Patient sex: F
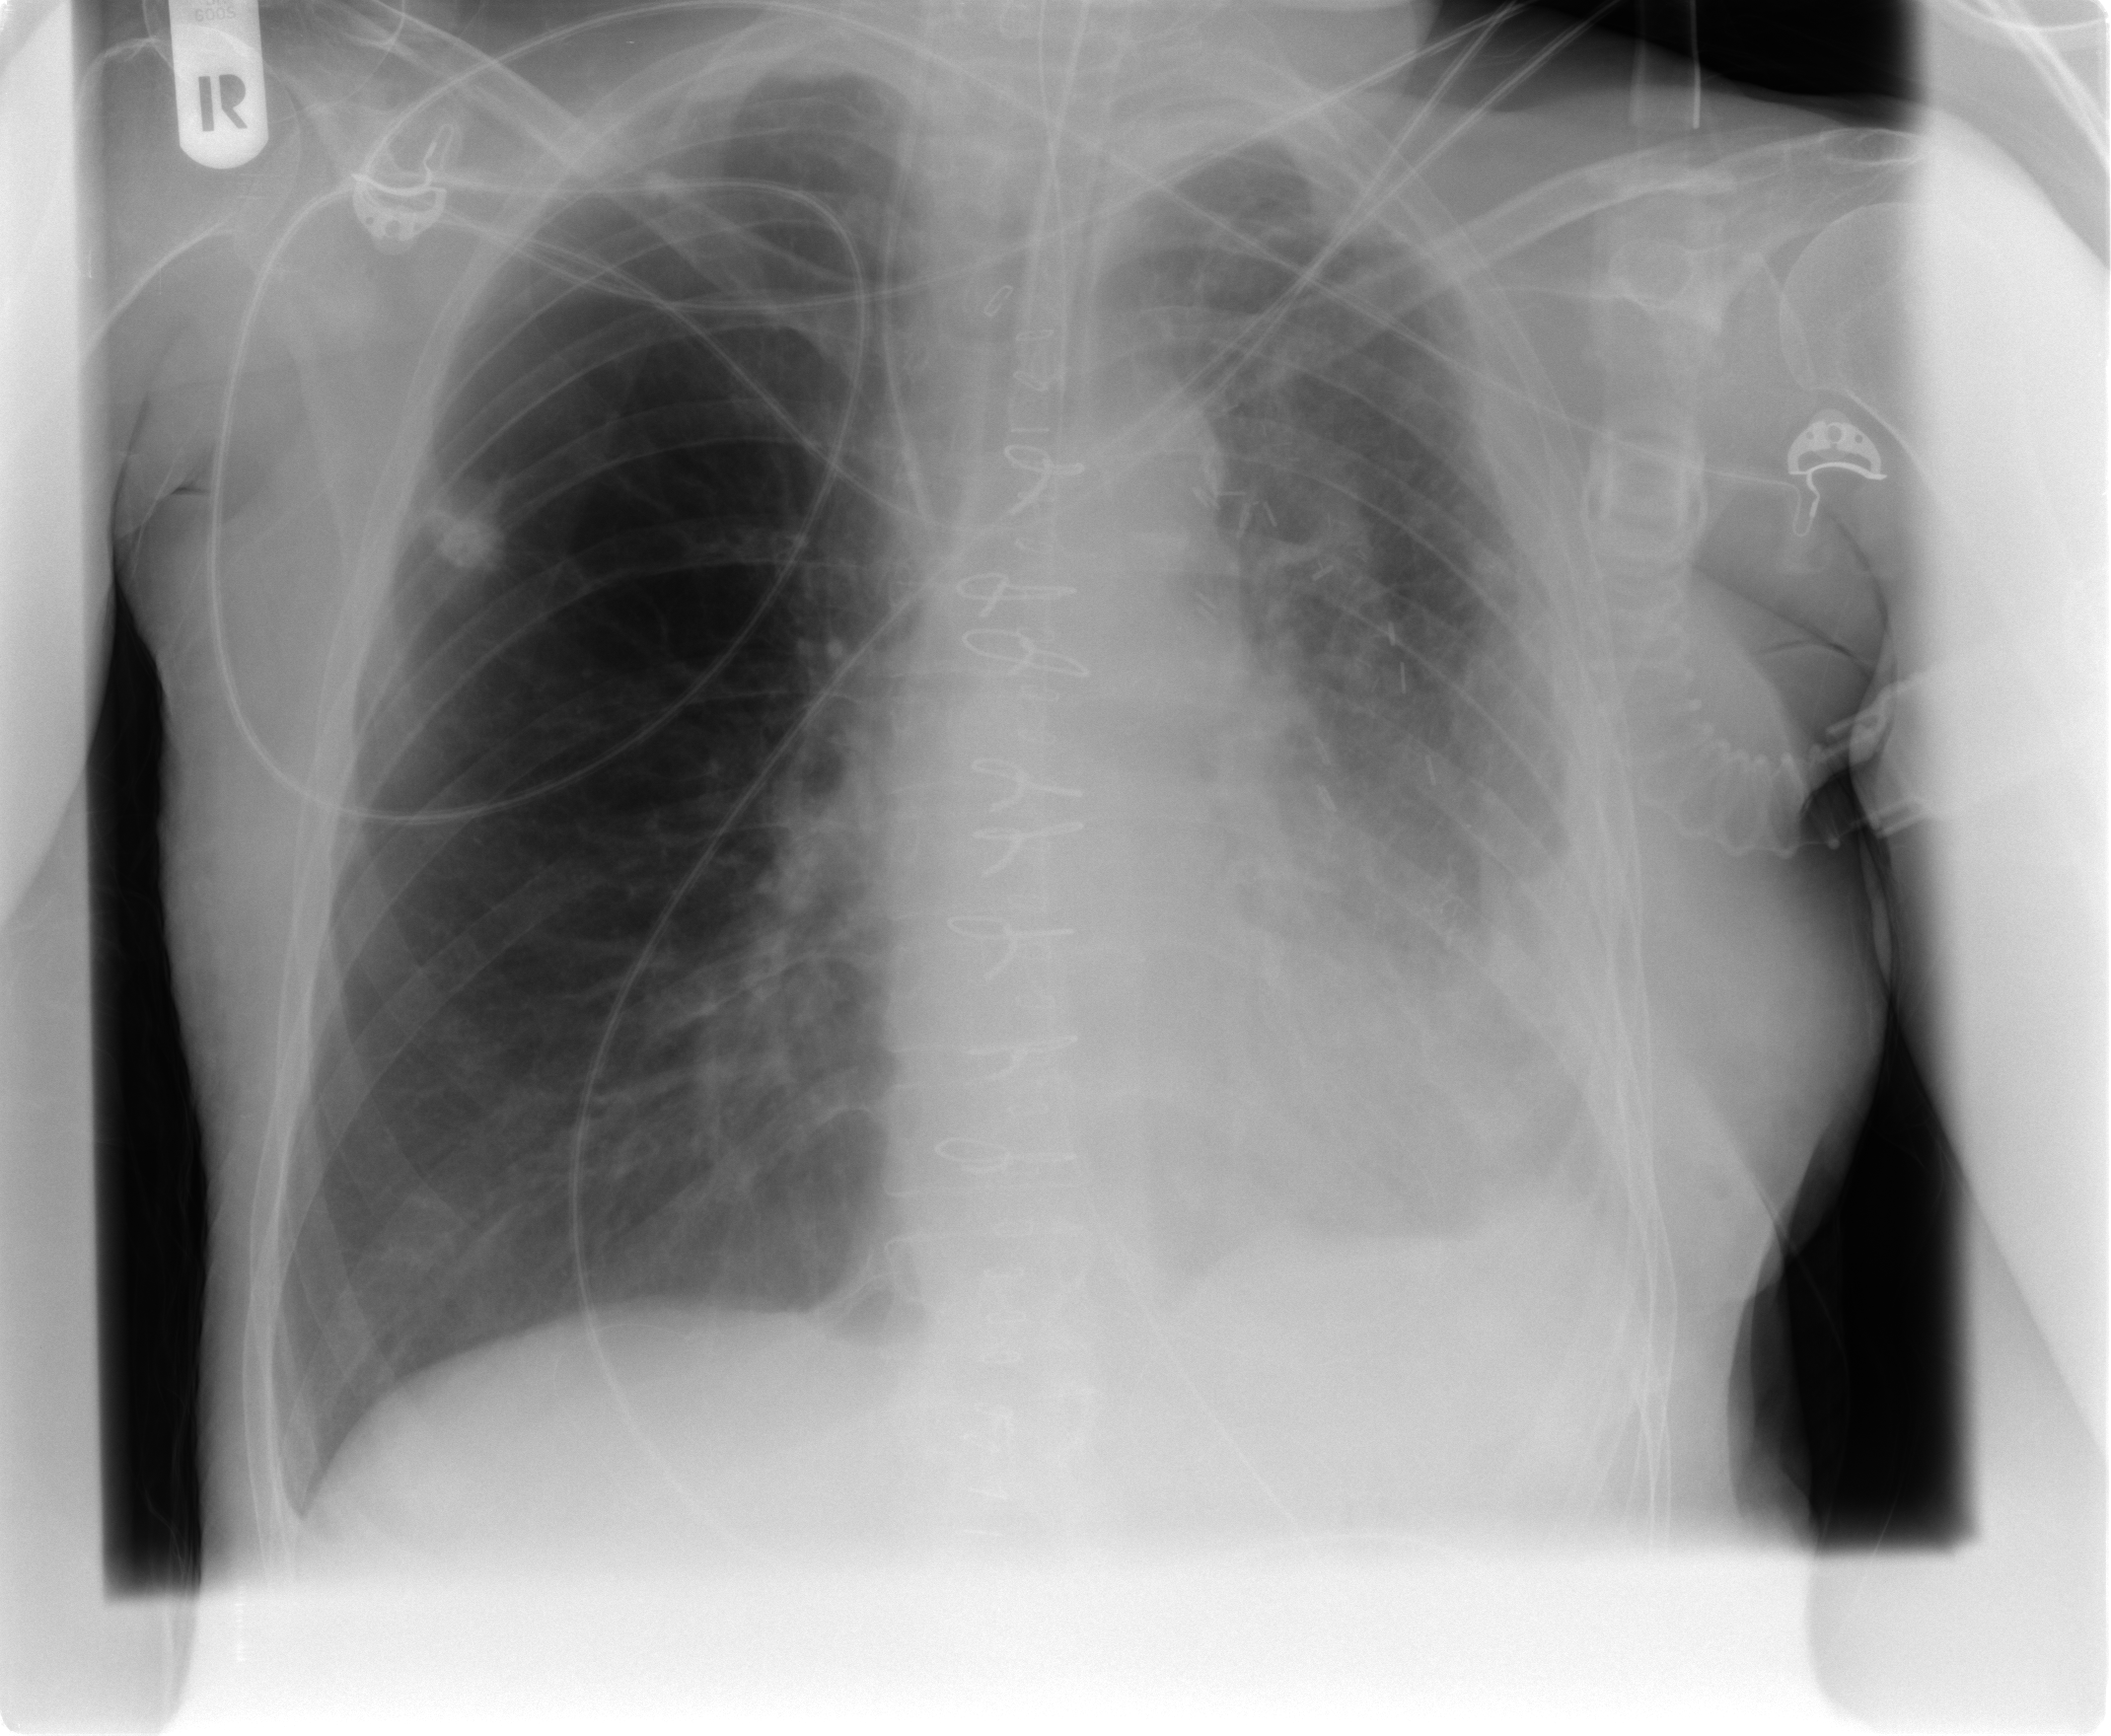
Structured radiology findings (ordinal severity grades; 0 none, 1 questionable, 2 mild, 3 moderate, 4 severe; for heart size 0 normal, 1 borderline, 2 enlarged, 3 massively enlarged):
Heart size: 0
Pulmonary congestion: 0
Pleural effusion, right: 0
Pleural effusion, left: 2
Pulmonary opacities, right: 0
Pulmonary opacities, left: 2
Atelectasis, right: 0
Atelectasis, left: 3